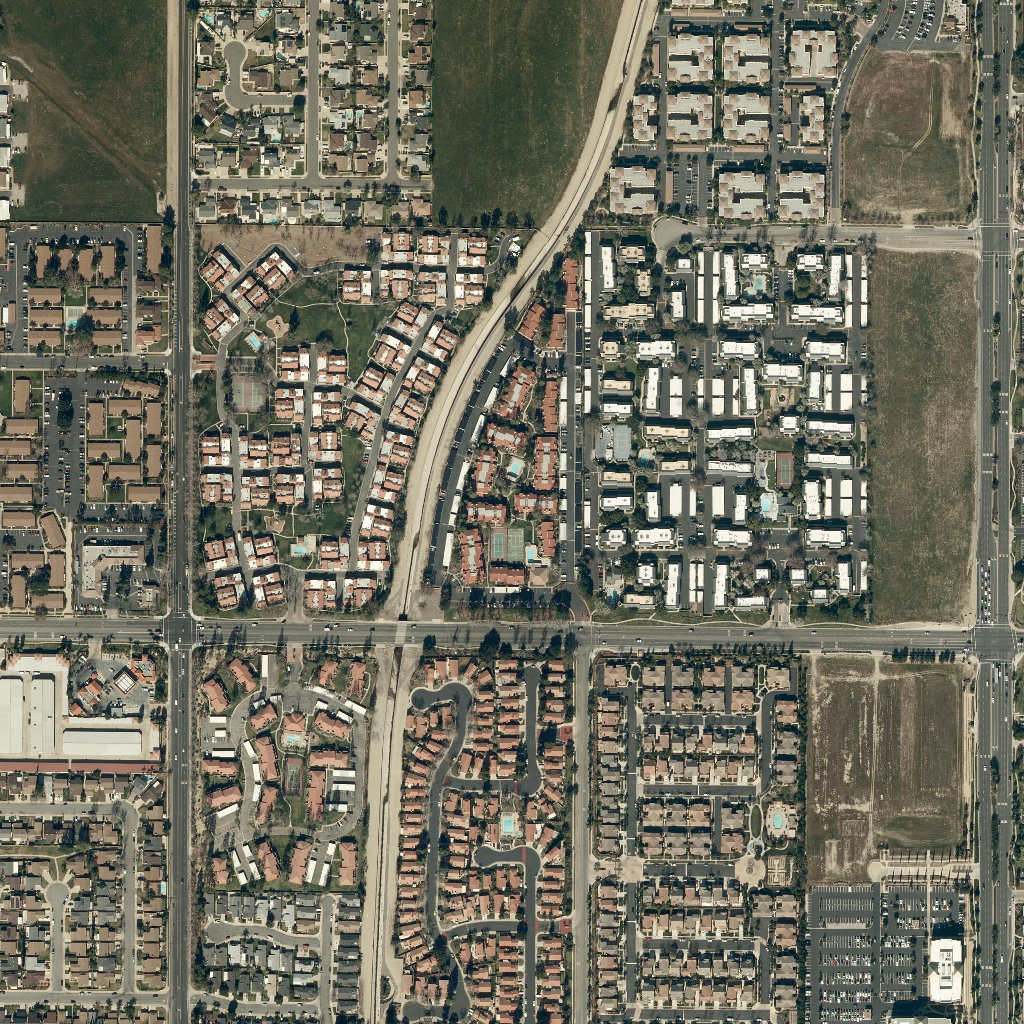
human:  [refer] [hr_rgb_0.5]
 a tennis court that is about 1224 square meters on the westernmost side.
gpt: <box>[[22, 36, 26, 40, 0]]</box>